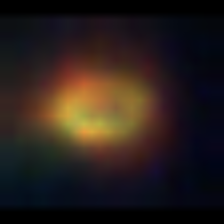
Taxon: NanoPlankton
Group: Other